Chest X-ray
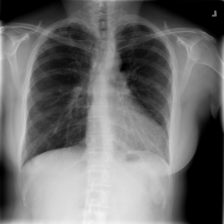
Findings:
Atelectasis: negative
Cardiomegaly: negative
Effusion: negative
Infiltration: negative
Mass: negative
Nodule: negative
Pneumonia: negative
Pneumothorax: negative
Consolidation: negative
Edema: negative
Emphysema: negative
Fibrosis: negative
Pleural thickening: negative
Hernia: negative